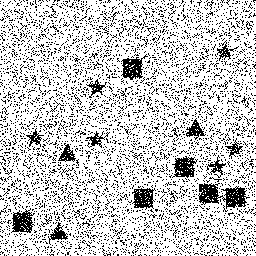
Squares: 6
Triangles: 3
Stars: 6
Total shapes: 15